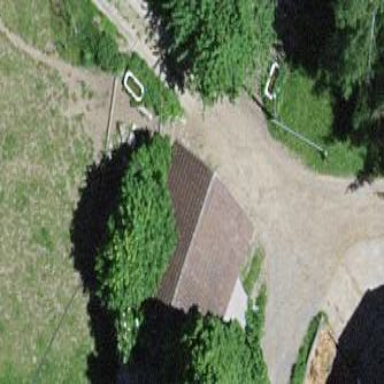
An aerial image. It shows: Shed.